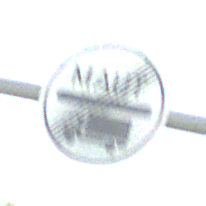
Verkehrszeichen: EndeMautpflicht
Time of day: MorningAfternoon
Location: Outdoor (Nature)
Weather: PartlyCloudy
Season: NotSpecified
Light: Natural